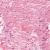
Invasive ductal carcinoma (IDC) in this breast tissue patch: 0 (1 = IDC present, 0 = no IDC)